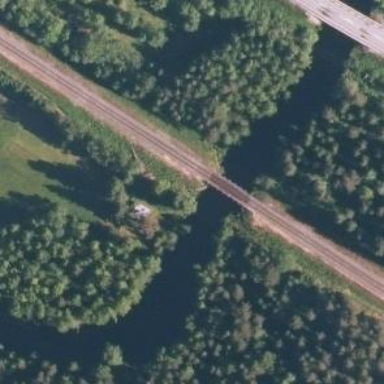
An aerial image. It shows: Bridge carrying railway with B1 track class.